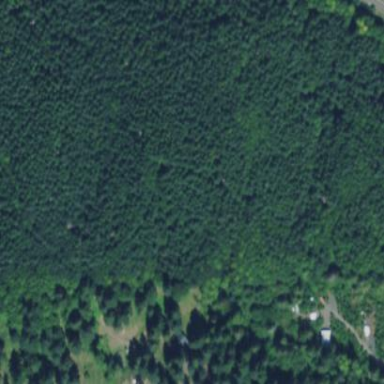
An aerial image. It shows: Forest with evergreen needle-leaved trees.